Question: I would like to close a window of an external application, but only a window, not the whole application. For example, I have the following application (Resource-Manager) with two open windows:

I would like to close the window "Generate vb-code", but let "Resource-Manager" open and the application running.
Is there any way to do this in .NET?
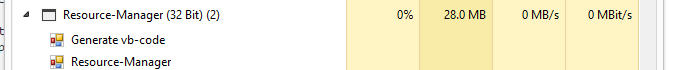
Answer: If you want to close the 'Generate vb-code' window from another .Net application. You should be able to achieve this via <URL>.
Using this framework you can access the application and get a handle on the open windows and close them.
This <URL> explains the route of finding a UI element.
'''
class Program
{
static void Main(string[] args)
{
AutomationElement mainWindow = AutomationElement.RootElement;
var winCollection = mainWindow.FindAll(TreeScope.Children, Condition.TrueCondition);
foreach (AutomationElement element in winCollection)
{
if (element.Current.Name == "Generate vb-code")
{
var closeButton = element.FindDescendentByIdPath(new[] { "TitleBar", "Close" });
if (closeButton != null)
closeButton.GetInvokePattern().Invoke();
}
}
}
}
public static class AutomationExtensions
{
public static void EnsureElementIsScrolledIntoView(this AutomationElement element)
{
if (!element.Current.IsOffscreen)
{
return;
}
if (!(bool)element.GetCurrentPropertyValue(AutomationElement.IsScrollItemPatternAvailableProperty))
{
return;
}
var scrollItemPattern = element.GetScrollItemPattern();
scrollItemPattern.ScrollIntoView();
}
public static AutomationElement FindDescendentByConditionPath(this AutomationElement element, IEnumerable<Condition> conditionPath)
{
if (!conditionPath.Any())
{
return element;
}
var result = conditionPath.Aggregate(
element,
(parentElement, nextCondition) => parentElement == null
? null
: parentElement.FindChildByCondition(nextCondition));
return result;
}
public static AutomationElement FindDescendentByIdPath(this AutomationElement element, IEnumerable<string> idPath)
{
var conditionPath = CreateConditionPathForPropertyValues(AutomationElement.AutomationIdProperty, idPath.Cast<object>());
return FindDescendentByConditionPath(element, conditionPath);
}
public static AutomationElement FindDescendentByNamePath(this AutomationElement element, IEnumerable<string> namePath)
{
var conditionPath = CreateConditionPathForPropertyValues(AutomationElement.NameProperty, namePath.Cast<object>());
return FindDescendentByConditionPath(element, conditionPath);
}
public static IEnumerable<Condition> CreateConditionPathForPropertyValues(AutomationProperty property, IEnumerable<object> values)
{
var conditions = values.Select(value => new PropertyCondition(property, value));
return conditions.Cast<Condition>();
}
/// <summary>
/// Finds the first child of the element that has a descendant matching the condition path.
/// </summary>
/// <param name="element">The element.</param>
/// <param name="conditionPath">The condition path.</param>
/// <returns></returns>
public static AutomationElement FindFirstChildHavingDescendantWhere(this AutomationElement element, IEnumerable<Condition> conditionPath)
{
return
element.FindFirstChildHavingDescendantWhere(
child => child.FindDescendentByConditionPath(conditionPath) != null);
}
/// <summary>
/// Finds the first child of the element that has a descendant matching the condition path.
/// </summary>
/// <param name="element">The element.</param>
/// <param name="conditionPath">The condition path.</param>
/// <returns></returns>
public static AutomationElement FindFirstChildHavingDescendantWhere(this AutomationElement element, Func<AutomationElement, bool> condition)
{
var children = element.FindAll(TreeScope.Children, Condition.TrueCondition);
foreach (AutomationElement child in children)
{
if (condition(child))
{
return child;
}
}
return null;
}
public static AutomationElement FindChildById(this AutomationElement element, string automationId)
{
var result = element.FindChildByCondition(
new PropertyCondition(AutomationElement.AutomationIdProperty, automationId));
return result;
}
public static AutomationElement FindChildByName(this AutomationElement element, string name)
{
var result = element.FindChildByCondition(
new PropertyCondition(AutomationElement.NameProperty, name));
return result;
}
public static AutomationElement FindChildByClass(this AutomationElement element, string className)
{
var result = element.FindChildByCondition(
new PropertyCondition(AutomationElement.ClassNameProperty, className));
return result;
}
public static AutomationElement FindChildByProcessId(this AutomationElement element, int processId)
{
var result = element.FindChildByCondition(
new PropertyCondition(AutomationElement.ProcessIdProperty, processId));
return result;
}
public static AutomationElement FindChildByControlType(this AutomationElement element, ControlType controlType)
{
var result = element.FindChildByCondition(
new PropertyCondition(AutomationElement.ControlTypeProperty, controlType));
return result;
}
public static AutomationElement FindChildByCondition(this AutomationElement element, Condition condition)
{
var result = element.FindFirst(
TreeScope.Children,
condition);
return result;
}
/// <summary>
/// Finds the child text block of an element.
/// </summary>
/// <param name="element">The element.</param>
/// <returns></returns>
public static AutomationElement FindChildTextBlock(this AutomationElement element)
{
var child = TreeWalker.RawViewWalker.GetFirstChild(element);
if (child != null && child.Current.ControlType == ControlType.Text)
{
return child;
}
return null;
}
}
public static class PatternExtensions
{
public static string GetValue(this AutomationElement element)
{
var pattern = element.GetPattern<ValuePattern>(ValuePattern.Pattern);
return pattern.Current.Value;
}
public static void SetValue(this AutomationElement element, string value)
{
var pattern = element.GetPattern<ValuePattern>(ValuePattern.Pattern);
pattern.SetValue(value);
}
public static ScrollItemPattern GetScrollItemPattern(this AutomationElement element)
{
return element.GetPattern<ScrollItemPattern>(ScrollItemPattern.Pattern);
}
public static InvokePattern GetInvokePattern(this AutomationElement element)
{
return element.GetPattern<InvokePattern>(InvokePattern.Pattern);
}
public static SelectionItemPattern GetSelectionItemPattern(this AutomationElement element)
{
return element.GetPattern<SelectionItemPattern>(SelectionItemPattern.Pattern);
}
public static SelectionPattern GetSelectionPattern(this AutomationElement element)
{
return element.GetPattern<SelectionPattern>(SelectionPattern.Pattern);
}
public static TogglePattern GetTogglePattern(this AutomationElement element)
{
return element.GetPattern<TogglePattern>(TogglePattern.Pattern);
}
public static WindowPattern GetWindowPattern(this AutomationElement element)
{
return element.GetPattern<WindowPattern>(WindowPattern.Pattern);
}
public static T GetPattern<T>(this AutomationElement element, AutomationPattern pattern) where T : class
{
var patternObject = element.GetCurrentPattern(pattern);
return patternObject as T;
}
}
'''